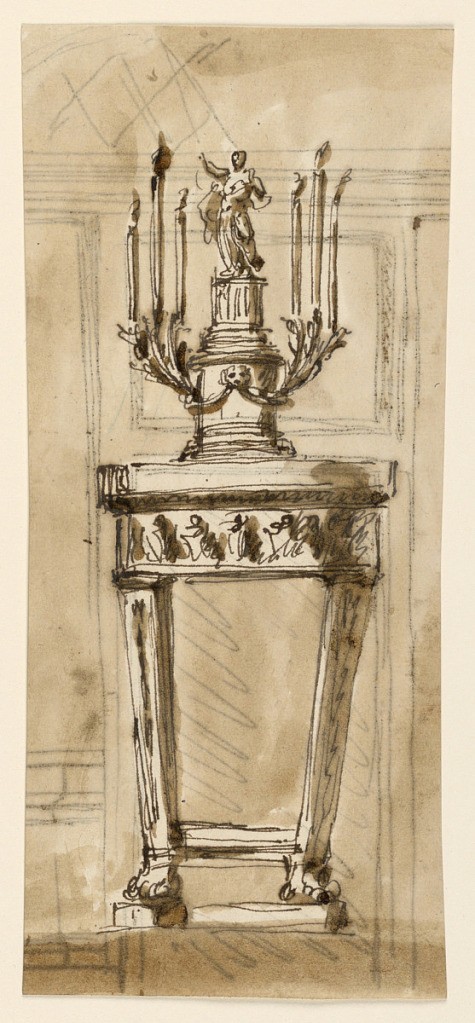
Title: Console table with candlestick
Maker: Giuseppe Barberi, Italian, 1746–1809
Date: ca. 1795
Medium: Pen and brown ink, brush and brown wash on off-white laid paper, lined
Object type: Drawing
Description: The supports are two oblique pillars with lion's feet connected above these by moldings. The frame has the shape of a frieze with figures, the top has the shape of cornices of an entablature. The candlestick is a variation of -2030, the pedestal having also a round shape, the lion's mask, the festoons and the brakcets being attached to it. The column is fluted. Usual background. On the reverse is part of a project, in ink, of the decoration of the entrance wall of a room. Above a door is a panel, beside it, at left, a dado and a panel. Above is an entablature and the vaulted lower part of the ceiling.